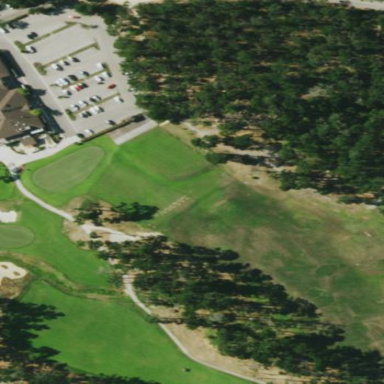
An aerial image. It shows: Grassy area designated for driving range golf.